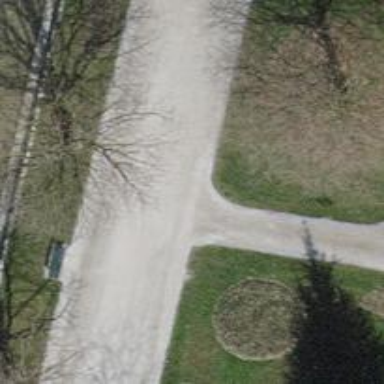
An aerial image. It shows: Compacted path.